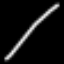
Label: line